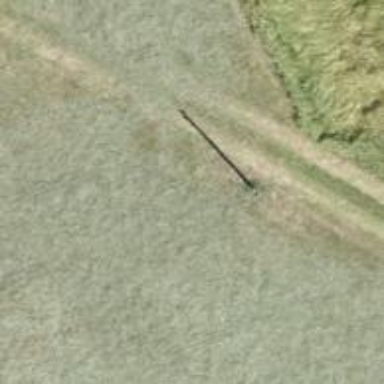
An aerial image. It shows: Power pole.